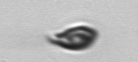
Label: Cryptophyta